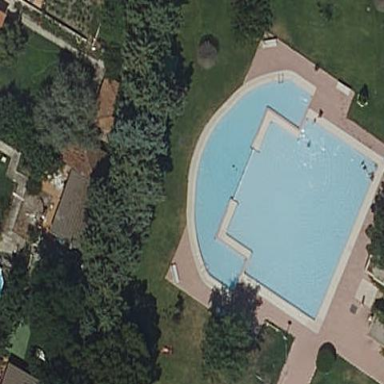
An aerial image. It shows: Swimming pool located in leisure land.